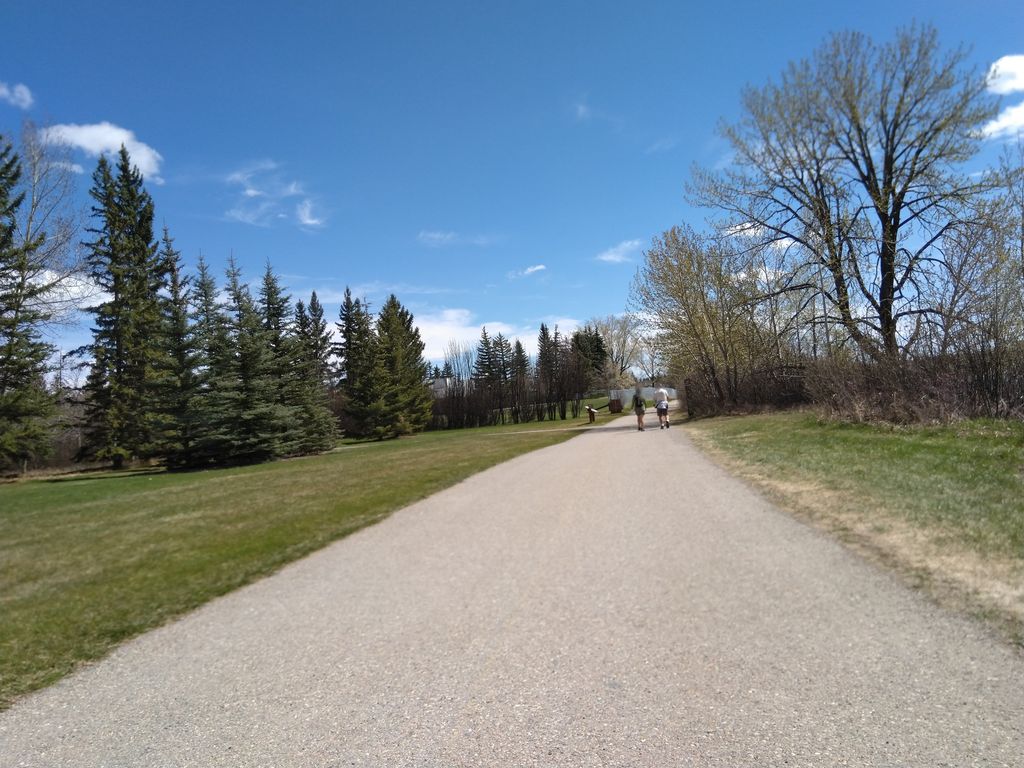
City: calgary